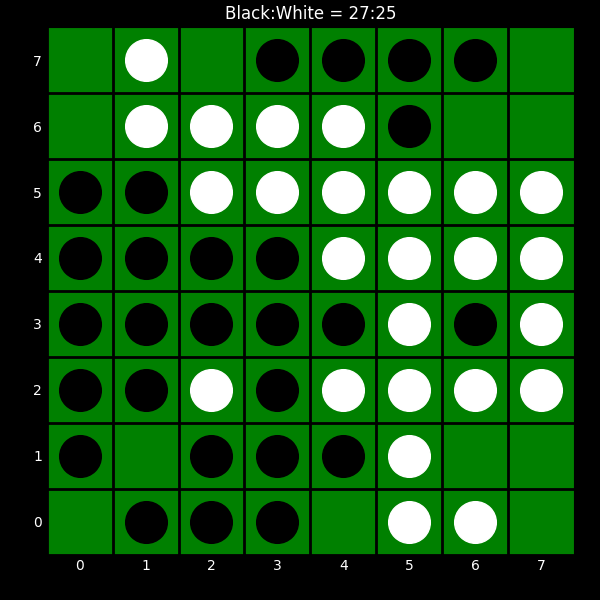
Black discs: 27
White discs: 25